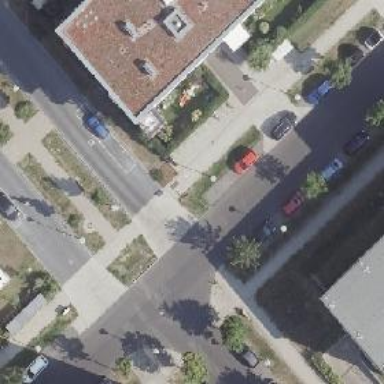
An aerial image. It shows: Unmarked road crossing.